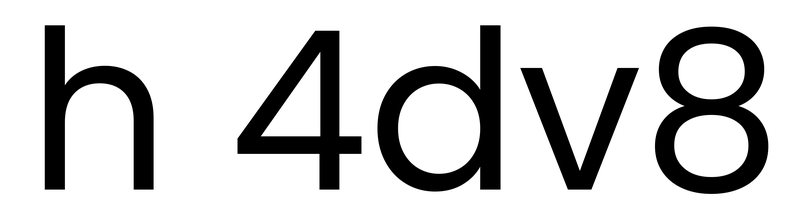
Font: Poppins-Regular